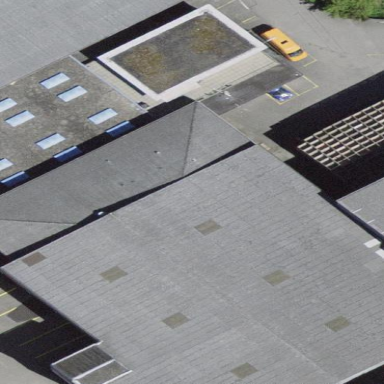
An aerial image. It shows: Warehouse.